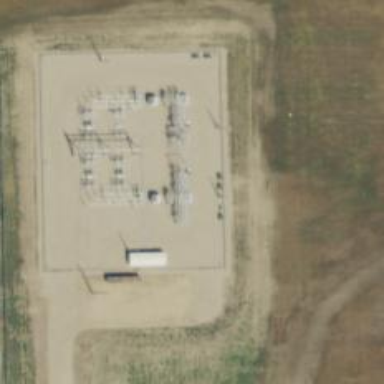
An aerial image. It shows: Switch for power supply.